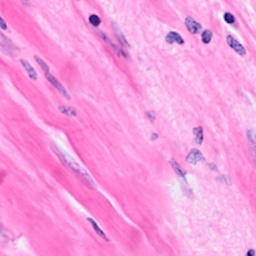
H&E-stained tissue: Breast